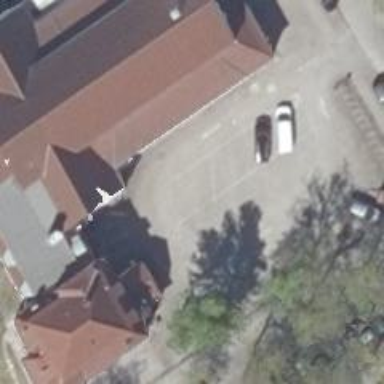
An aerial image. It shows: Church which is place of worship.